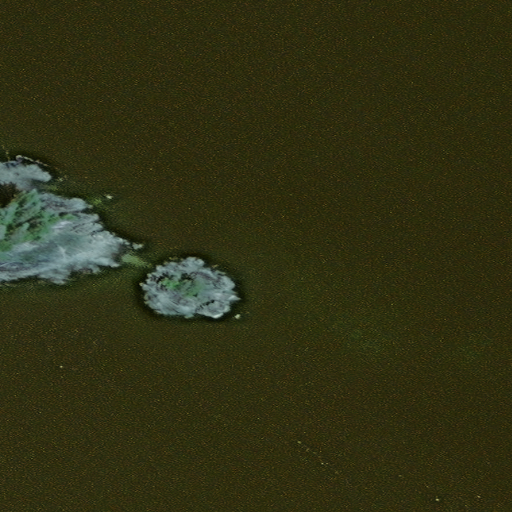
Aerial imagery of cape in Alaska named Reef Point containing only unknown